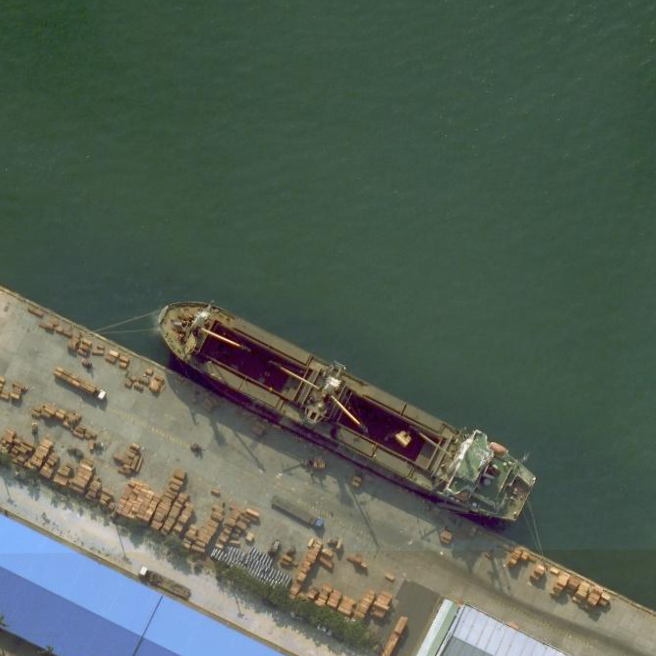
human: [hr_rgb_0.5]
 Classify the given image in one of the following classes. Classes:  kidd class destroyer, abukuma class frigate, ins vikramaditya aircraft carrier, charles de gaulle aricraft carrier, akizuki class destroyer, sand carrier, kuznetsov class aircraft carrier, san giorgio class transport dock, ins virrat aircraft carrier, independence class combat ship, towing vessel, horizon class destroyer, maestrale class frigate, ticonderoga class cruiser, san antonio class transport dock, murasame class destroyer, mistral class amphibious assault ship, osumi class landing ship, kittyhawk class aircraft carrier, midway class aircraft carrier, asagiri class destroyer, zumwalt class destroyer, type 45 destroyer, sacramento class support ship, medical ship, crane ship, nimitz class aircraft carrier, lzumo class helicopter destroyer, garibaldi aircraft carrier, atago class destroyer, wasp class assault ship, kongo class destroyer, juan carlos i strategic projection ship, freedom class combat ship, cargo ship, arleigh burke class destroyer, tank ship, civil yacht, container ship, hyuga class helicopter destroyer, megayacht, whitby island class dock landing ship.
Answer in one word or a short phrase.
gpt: Cargo ship